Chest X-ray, AP view. Patient: 43 years old, sex F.
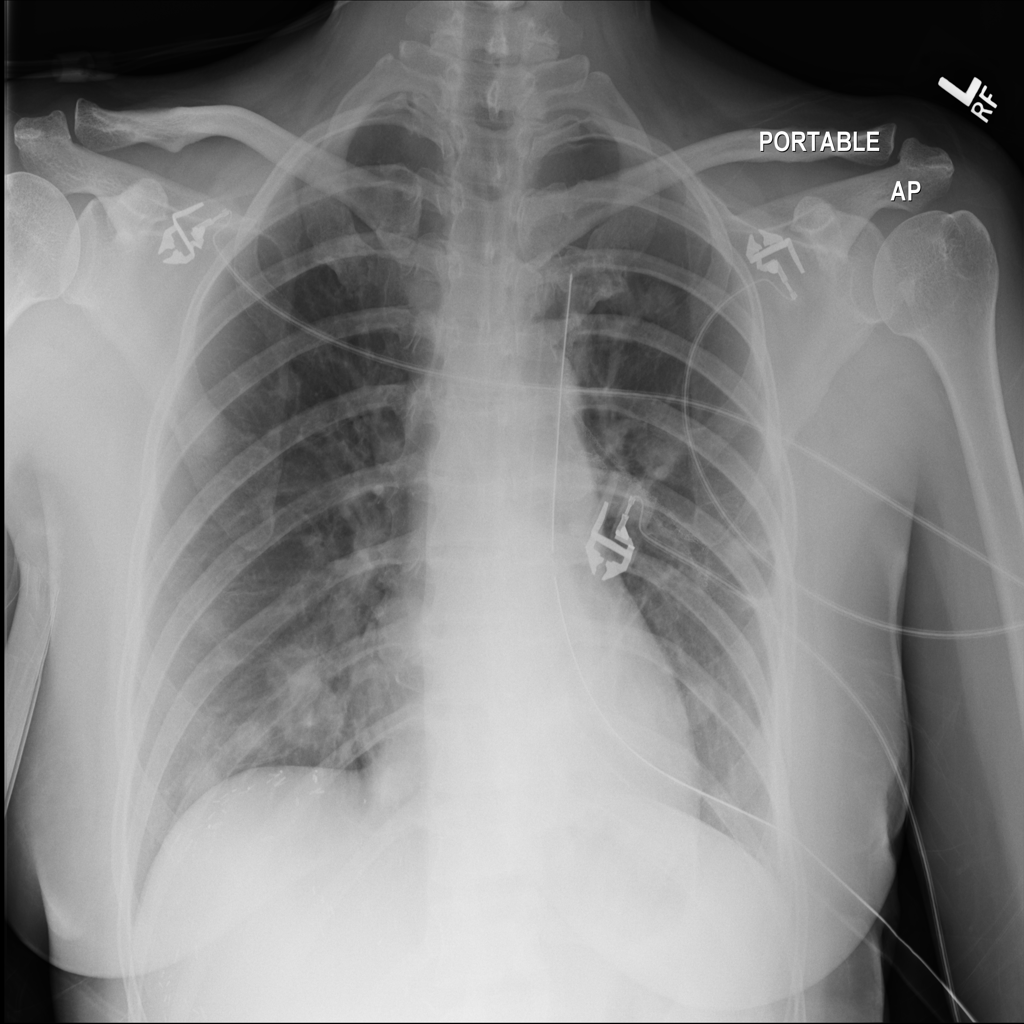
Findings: Nodule, Pneumothorax